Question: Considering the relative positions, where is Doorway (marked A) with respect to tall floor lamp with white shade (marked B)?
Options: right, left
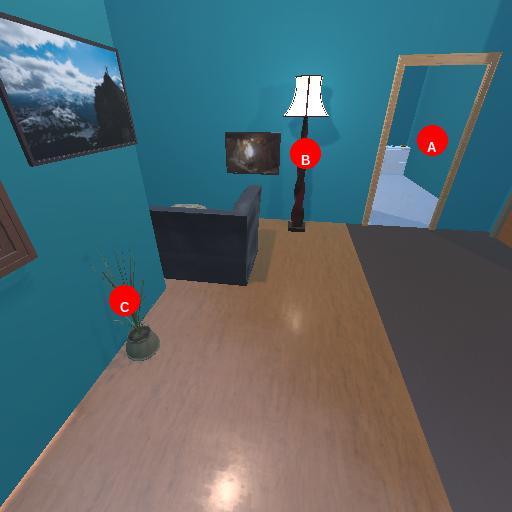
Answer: right